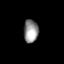
Tissue: lung
Cell type: Epithelial cells
Senescence score: 0.5513
Nuclear area (px): 332
Mean DAPI intensity: 144.819